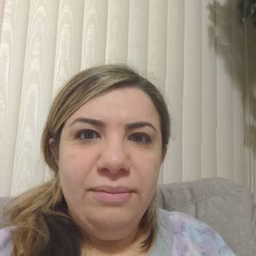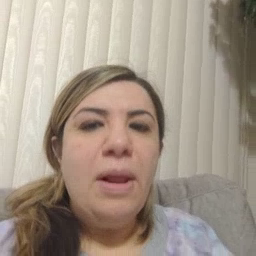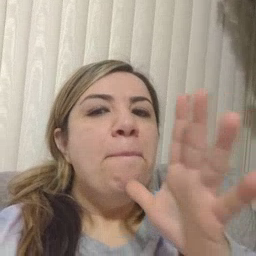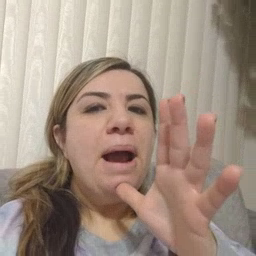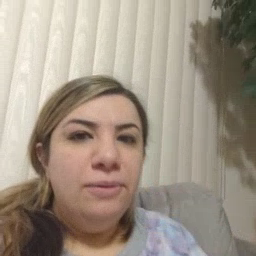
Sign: mom